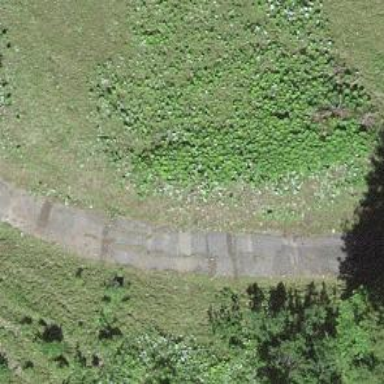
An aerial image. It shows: Well-maintained track road of grade 1.